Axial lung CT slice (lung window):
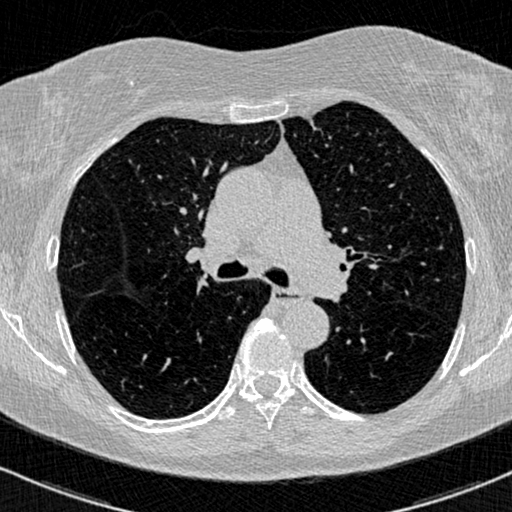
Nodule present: no